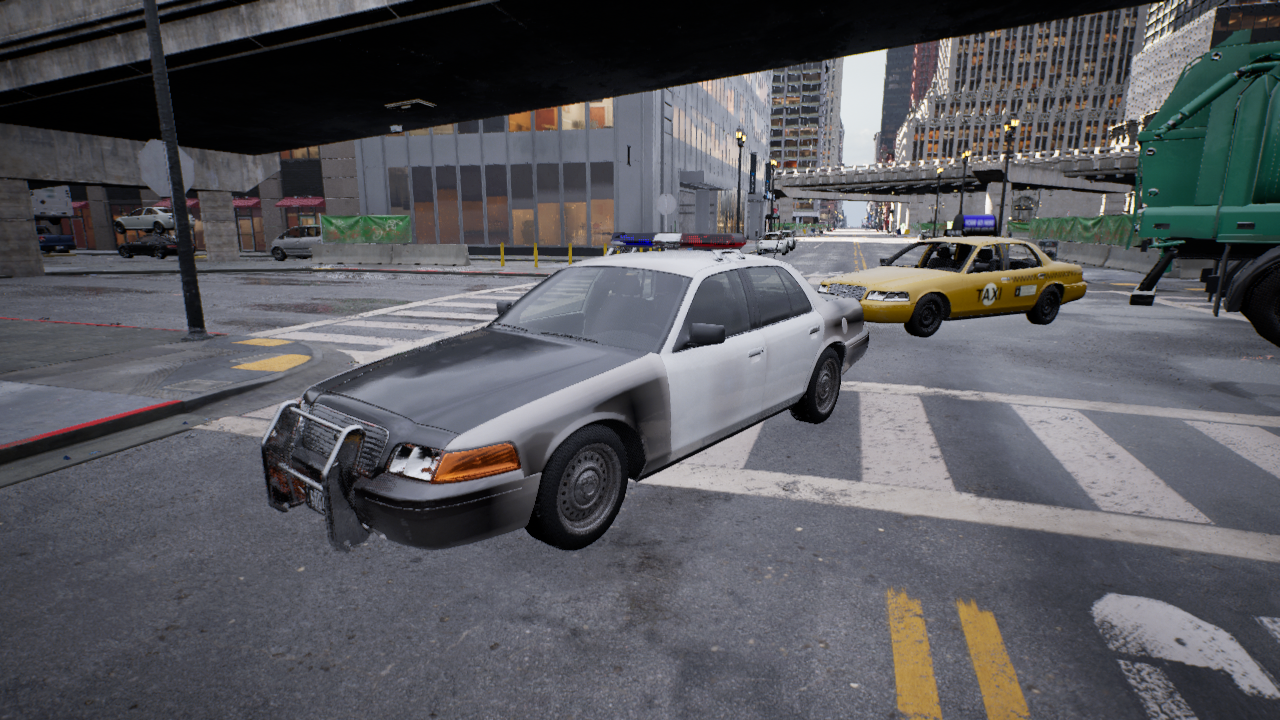
Venue: intersection
Lighting: clear day
Vehicle rig: sedan